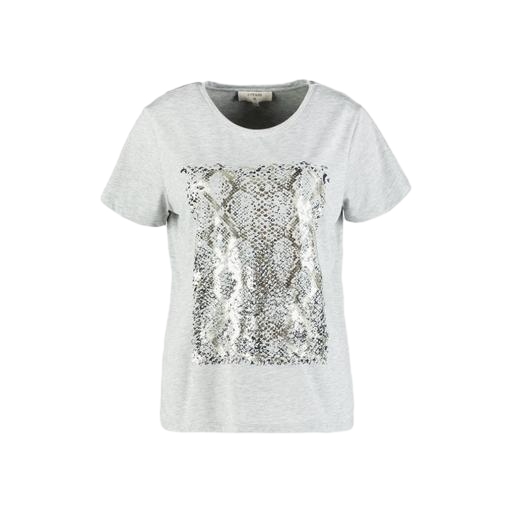
gray amber t-shirt grey, gray embellished t-shirt, silver t-shirt, white background